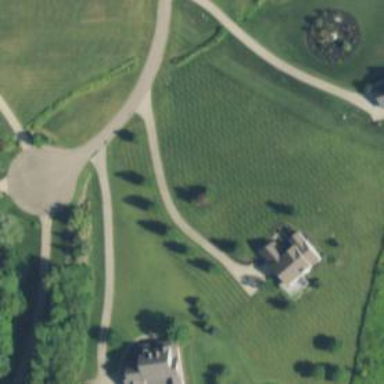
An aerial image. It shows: Driveway leading to service road.